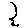
Label: moon